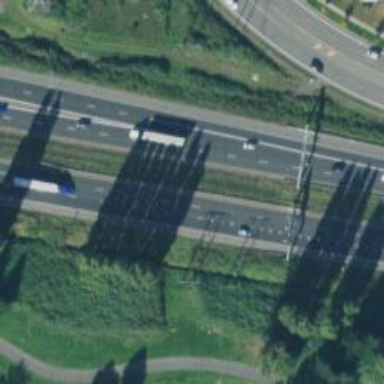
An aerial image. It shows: Motorway junction.